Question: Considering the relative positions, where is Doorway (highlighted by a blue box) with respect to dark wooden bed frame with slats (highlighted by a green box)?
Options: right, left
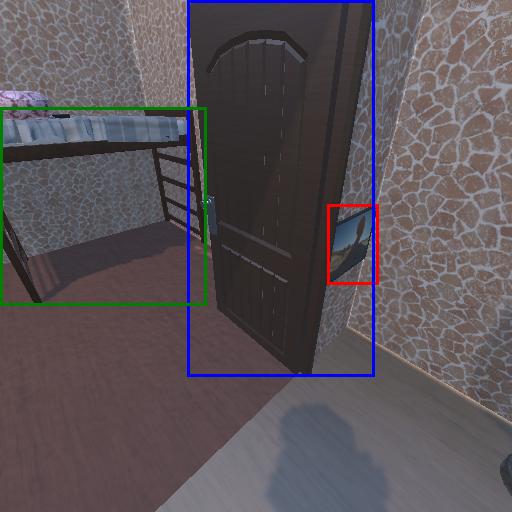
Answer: right